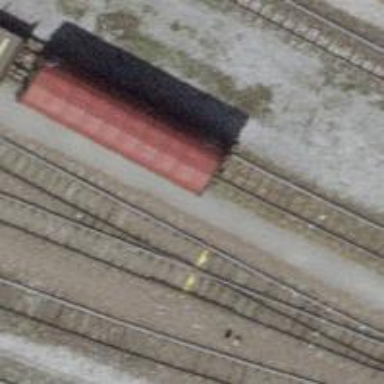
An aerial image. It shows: Railway yard with one track in service.